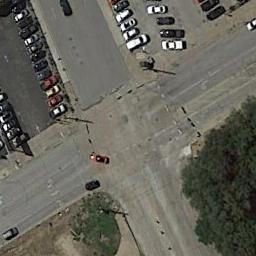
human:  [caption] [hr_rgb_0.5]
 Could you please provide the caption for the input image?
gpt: An intersection with sparse traffic is between some parking lots and green areas .

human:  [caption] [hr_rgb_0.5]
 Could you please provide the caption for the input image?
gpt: There are some trees in the upper right corner of the intersection .

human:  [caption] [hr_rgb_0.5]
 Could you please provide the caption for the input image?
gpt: There are many moving and waiting vehicles on the road at the intersection, And many cars are parked in the open space beside the intersection .

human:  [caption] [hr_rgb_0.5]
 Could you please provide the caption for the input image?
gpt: There are many cars in the open space near the intersection .

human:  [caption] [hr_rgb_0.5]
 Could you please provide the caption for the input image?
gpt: There are two parking lots with some cars beside the intersection .